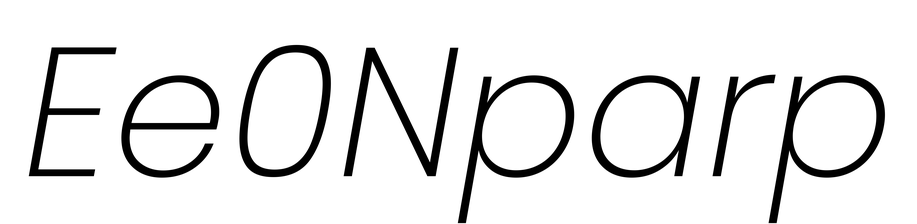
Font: Poppins-ExtraLightItalic